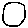
Label: circle